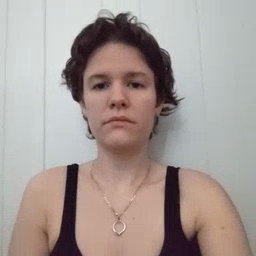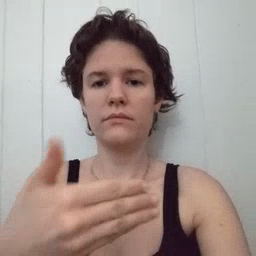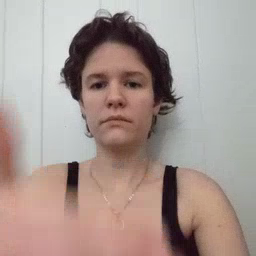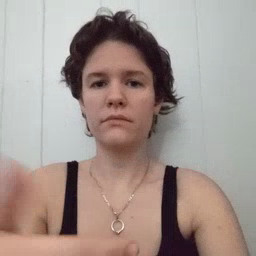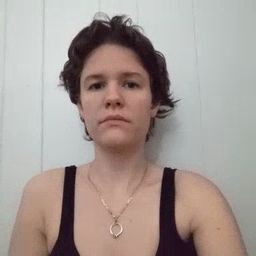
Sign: after